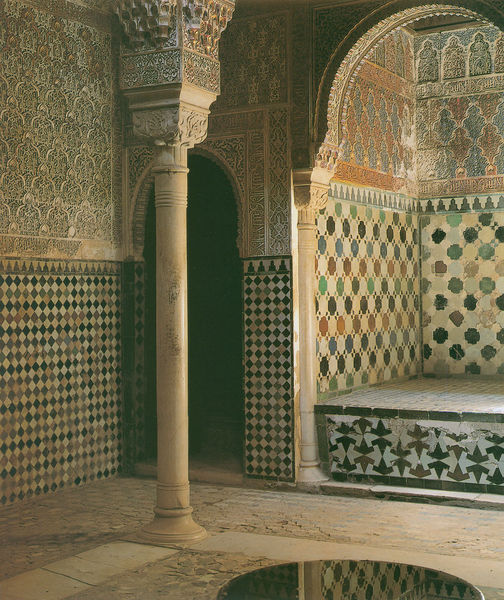
Titel: Teilansicht der Sala de las Camas in den königlichen Bädern
Institution: Granada, Alhambra
Schlagwörter: gemälde, wasser, grün, bunt, hell, marmor, säule, tisch, tür, gebäude, muster, ornament, architektur, stein, spiegel, spiegelung, boden, rund, spanien, ecke, bogen, rind, verkleidung, dekor, tor, foto, bögen, wände, bad, nische, fliesen, fliese, kacheln, mosaik, kapitell, arabisch, türkisch, freundlich, fließen, vierecke, persien, marokko, wandverkleidung, inkrustation, islamisch, byzanz, iran, iranisch, hufeisenbogen, schaftring, badehaus, hammam, al hambra, geislamisch, bunte steine